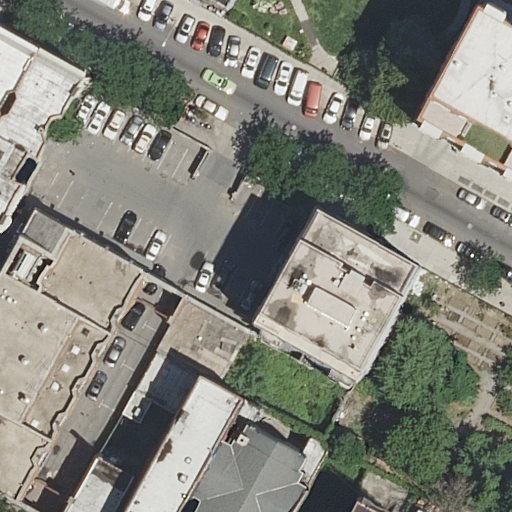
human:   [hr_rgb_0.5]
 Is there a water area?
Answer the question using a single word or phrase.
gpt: no

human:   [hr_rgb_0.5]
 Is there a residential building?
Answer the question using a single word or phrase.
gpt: yes

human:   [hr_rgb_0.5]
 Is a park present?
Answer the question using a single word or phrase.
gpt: yes

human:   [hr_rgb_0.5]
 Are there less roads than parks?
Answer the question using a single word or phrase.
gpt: no

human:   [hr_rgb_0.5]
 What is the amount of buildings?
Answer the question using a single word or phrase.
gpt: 12

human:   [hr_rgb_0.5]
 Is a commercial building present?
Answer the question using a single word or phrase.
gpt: no

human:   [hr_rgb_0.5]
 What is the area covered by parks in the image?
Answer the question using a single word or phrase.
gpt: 1033m2

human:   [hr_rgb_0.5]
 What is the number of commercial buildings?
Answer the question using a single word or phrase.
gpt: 0

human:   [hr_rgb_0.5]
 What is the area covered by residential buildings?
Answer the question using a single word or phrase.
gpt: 3367m2

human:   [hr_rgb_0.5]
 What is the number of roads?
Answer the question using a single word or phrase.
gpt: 1

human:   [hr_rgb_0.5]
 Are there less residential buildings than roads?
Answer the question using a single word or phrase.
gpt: no

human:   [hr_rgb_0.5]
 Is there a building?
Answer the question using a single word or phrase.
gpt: yes

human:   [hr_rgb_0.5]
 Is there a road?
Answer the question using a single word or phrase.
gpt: yes

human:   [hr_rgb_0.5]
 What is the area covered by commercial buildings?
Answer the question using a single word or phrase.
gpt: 0m2

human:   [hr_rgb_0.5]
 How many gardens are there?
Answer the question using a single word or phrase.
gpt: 1

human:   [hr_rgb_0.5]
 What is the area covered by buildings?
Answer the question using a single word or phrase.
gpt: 3367m2

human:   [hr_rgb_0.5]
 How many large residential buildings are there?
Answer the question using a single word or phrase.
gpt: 2

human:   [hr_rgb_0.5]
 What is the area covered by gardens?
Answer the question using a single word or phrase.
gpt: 1202m2

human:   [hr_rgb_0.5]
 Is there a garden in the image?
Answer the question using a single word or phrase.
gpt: yes

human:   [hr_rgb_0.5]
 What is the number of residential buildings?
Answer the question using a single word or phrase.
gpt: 12

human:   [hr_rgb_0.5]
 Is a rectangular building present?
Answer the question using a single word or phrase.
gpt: yes

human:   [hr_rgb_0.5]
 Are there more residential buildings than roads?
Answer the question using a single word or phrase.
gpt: yes

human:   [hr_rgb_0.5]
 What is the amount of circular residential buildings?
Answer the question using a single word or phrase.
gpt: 0

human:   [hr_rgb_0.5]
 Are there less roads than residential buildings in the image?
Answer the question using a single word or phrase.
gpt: yes

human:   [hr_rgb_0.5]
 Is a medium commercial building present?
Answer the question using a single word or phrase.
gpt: no

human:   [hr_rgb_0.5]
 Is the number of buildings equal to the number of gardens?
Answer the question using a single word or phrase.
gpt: no

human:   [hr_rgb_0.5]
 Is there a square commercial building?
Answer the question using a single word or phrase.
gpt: no

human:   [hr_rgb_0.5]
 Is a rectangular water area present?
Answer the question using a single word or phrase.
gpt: no

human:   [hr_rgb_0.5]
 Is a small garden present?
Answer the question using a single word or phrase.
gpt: no

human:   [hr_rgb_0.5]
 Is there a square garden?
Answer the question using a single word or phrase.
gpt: no

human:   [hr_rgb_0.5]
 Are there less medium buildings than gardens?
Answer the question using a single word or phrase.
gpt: no

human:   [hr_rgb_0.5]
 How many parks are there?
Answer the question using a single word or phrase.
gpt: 1

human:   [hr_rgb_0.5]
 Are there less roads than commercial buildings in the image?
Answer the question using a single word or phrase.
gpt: no

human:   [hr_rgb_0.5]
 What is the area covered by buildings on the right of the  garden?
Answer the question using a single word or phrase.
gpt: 36m2

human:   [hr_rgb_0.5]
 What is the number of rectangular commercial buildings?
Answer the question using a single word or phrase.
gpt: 0

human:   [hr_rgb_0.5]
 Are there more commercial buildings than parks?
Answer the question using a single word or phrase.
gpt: no

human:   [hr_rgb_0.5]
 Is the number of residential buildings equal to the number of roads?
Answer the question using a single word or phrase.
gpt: no

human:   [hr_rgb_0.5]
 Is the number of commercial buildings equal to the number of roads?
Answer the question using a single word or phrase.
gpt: no

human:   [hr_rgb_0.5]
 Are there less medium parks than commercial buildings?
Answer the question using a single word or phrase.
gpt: no

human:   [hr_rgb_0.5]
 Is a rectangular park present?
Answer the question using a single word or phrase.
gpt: yes

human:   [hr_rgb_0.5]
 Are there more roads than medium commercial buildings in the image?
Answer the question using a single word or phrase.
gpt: yes

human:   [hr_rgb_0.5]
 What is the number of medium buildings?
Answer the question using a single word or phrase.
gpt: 6

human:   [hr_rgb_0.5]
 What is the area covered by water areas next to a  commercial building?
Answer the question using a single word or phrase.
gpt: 0m2

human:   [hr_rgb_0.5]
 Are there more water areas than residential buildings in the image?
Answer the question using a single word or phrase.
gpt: no

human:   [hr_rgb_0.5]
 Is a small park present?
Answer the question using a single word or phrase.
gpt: no

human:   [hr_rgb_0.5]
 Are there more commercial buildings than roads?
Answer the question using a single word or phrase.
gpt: no

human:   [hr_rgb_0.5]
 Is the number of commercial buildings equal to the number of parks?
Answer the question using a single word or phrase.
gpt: no

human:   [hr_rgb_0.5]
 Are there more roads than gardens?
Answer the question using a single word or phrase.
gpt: no

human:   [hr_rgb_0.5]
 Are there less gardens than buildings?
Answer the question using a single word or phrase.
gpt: yes

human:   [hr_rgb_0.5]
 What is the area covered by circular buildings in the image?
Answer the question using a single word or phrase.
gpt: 0m2

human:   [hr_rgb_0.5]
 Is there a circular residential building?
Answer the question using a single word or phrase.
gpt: no

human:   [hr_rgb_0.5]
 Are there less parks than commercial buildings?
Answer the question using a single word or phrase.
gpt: no

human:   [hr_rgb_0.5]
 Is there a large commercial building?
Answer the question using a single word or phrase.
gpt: no

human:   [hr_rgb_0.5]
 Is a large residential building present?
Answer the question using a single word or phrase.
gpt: yes

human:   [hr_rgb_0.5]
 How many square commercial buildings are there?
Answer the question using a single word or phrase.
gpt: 0

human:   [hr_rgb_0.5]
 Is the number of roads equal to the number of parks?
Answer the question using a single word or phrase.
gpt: yes

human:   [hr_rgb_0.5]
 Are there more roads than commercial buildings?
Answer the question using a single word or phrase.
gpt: yes

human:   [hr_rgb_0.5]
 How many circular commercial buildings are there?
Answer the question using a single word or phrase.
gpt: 0

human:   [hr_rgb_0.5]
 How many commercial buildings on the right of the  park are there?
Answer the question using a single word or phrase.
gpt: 0

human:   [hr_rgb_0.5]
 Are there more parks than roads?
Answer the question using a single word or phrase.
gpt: no

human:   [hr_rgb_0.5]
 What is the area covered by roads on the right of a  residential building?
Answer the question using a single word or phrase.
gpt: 0m2

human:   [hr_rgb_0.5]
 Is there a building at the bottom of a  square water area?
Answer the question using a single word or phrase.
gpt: no

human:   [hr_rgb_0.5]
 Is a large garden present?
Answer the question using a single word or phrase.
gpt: yes

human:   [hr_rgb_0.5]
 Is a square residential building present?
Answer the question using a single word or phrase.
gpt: no